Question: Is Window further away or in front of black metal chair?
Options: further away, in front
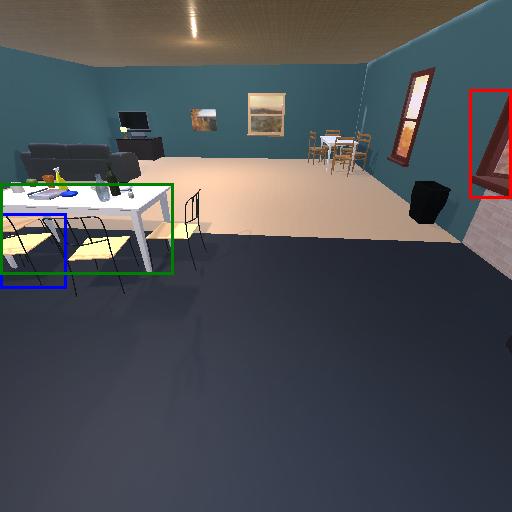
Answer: further away